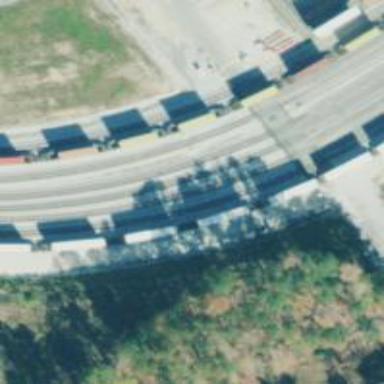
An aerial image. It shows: Wedge used for railway derailment.